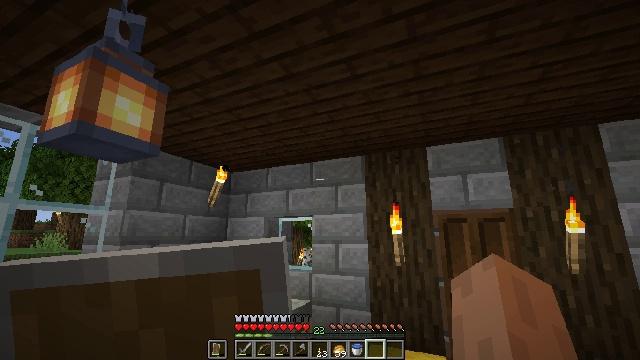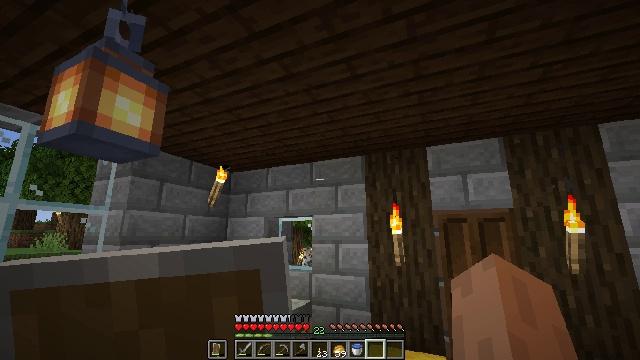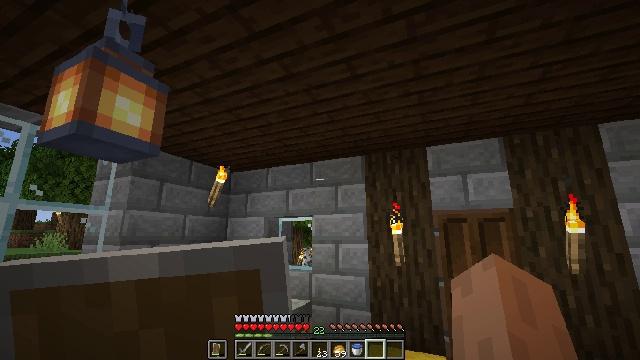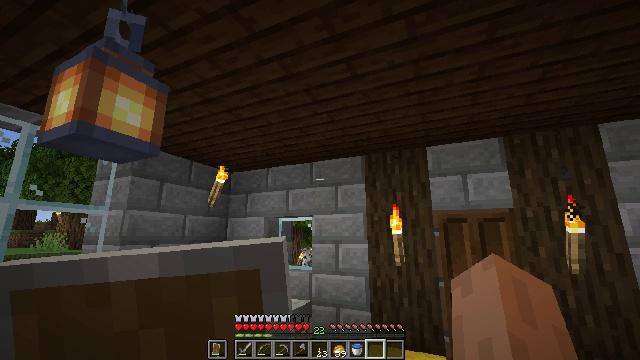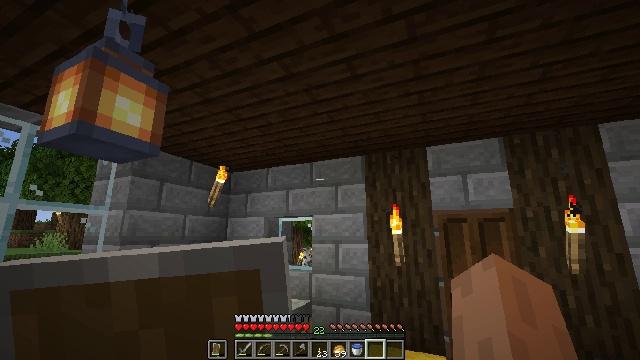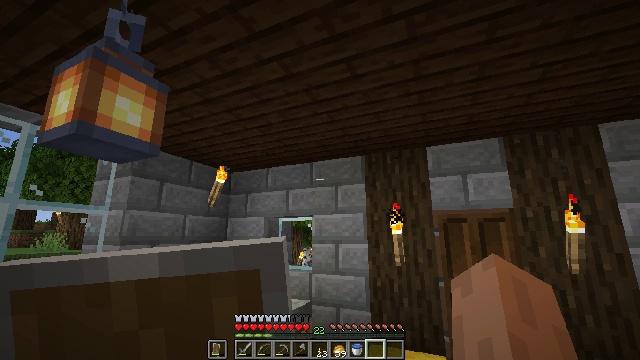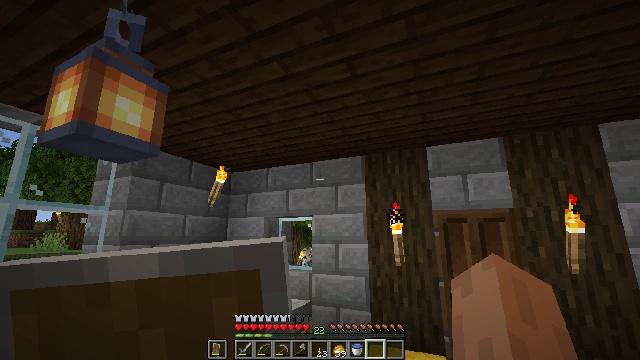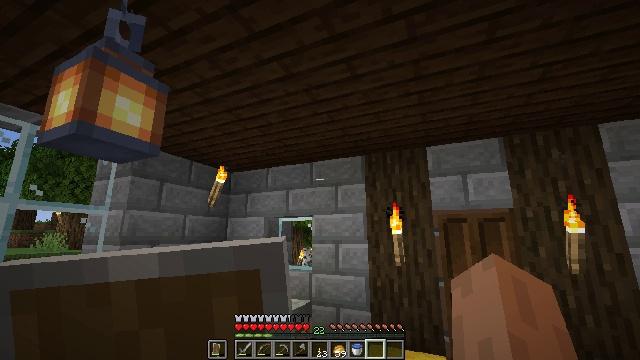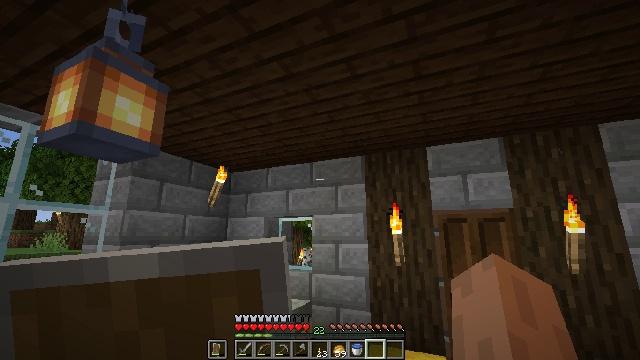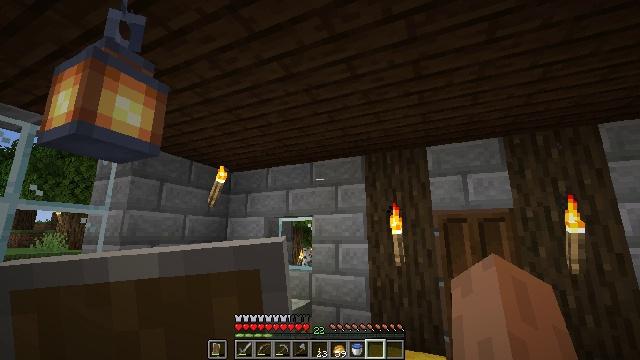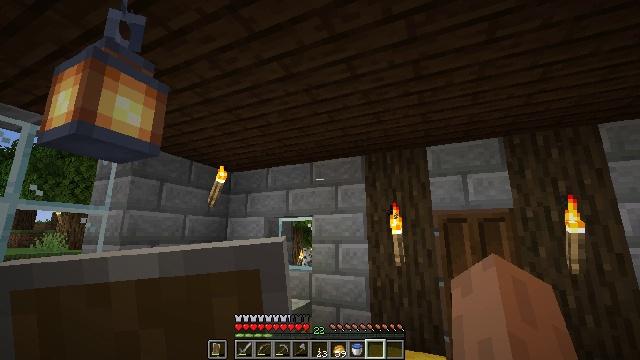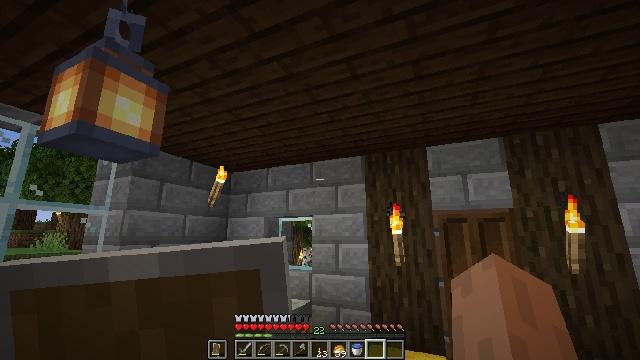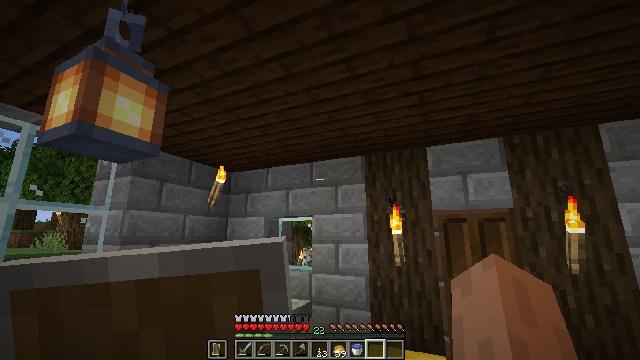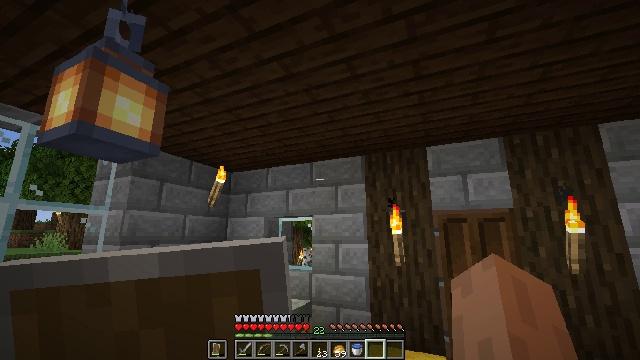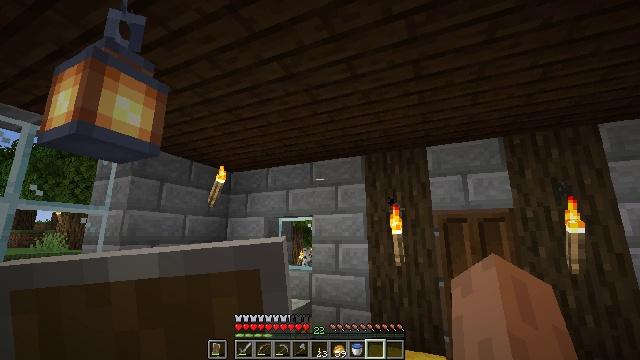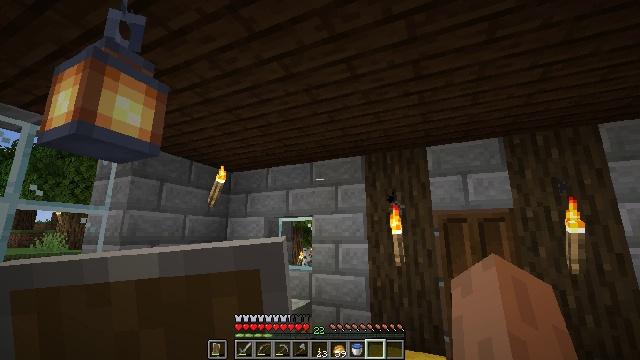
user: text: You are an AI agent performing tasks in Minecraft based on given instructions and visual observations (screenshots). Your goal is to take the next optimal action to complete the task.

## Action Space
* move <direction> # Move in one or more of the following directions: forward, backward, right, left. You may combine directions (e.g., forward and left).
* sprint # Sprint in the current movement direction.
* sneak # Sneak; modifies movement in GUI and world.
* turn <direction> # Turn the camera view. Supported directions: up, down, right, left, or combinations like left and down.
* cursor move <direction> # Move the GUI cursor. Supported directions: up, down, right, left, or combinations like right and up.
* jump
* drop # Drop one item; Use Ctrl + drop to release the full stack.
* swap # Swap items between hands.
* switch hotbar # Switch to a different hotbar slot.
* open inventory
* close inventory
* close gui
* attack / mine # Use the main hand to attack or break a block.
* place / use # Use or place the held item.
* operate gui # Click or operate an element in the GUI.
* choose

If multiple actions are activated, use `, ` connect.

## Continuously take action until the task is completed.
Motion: motion action
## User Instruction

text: Mine a chest to move it.
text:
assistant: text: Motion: no_op
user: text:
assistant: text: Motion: no_op
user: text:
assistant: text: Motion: no_op
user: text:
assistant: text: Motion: no_op
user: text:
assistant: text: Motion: no_op
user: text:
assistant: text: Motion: no_op
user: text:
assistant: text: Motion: no_op
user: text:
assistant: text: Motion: no_op
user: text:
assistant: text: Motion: no_op
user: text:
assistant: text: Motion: no_op
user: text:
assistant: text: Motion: no_op
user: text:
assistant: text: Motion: no_op
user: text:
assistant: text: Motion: no_op
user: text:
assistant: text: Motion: no_op
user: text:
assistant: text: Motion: no_op
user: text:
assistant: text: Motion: no_op
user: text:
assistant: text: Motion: no_op
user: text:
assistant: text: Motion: no_op
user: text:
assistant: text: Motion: no_op
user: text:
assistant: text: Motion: no_op
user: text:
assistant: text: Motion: no_op
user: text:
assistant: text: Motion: no_op
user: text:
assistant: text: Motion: no_op
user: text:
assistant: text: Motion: no_op
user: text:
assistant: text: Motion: no_op
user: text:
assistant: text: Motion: no_op
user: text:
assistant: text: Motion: no_op
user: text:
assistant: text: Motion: no_op
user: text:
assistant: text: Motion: no_op
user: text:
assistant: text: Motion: no_op